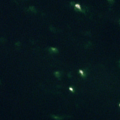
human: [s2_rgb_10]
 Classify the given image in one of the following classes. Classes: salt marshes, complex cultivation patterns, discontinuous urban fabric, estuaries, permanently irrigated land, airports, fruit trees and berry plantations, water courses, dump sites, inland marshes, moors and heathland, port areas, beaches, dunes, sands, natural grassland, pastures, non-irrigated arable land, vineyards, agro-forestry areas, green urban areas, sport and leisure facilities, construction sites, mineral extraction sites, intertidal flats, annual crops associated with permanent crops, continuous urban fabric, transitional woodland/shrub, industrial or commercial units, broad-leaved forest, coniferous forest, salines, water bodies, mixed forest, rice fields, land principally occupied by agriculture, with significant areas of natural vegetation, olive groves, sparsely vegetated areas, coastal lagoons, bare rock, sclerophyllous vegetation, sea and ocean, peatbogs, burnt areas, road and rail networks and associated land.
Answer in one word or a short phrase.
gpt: sea and ocean